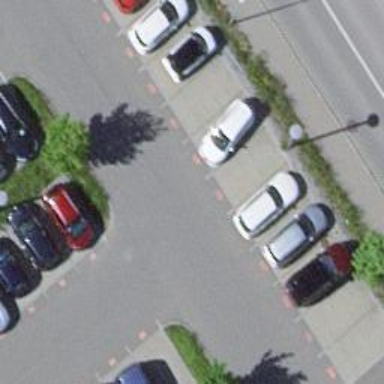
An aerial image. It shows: Asphalt parking aisle road for service vehicles.